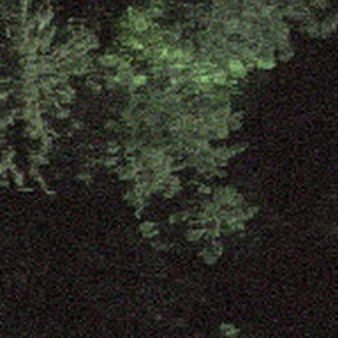
Label: other